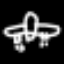
Label: airplane